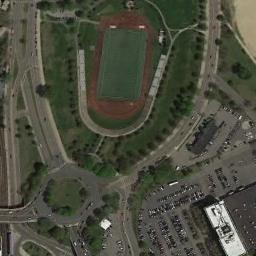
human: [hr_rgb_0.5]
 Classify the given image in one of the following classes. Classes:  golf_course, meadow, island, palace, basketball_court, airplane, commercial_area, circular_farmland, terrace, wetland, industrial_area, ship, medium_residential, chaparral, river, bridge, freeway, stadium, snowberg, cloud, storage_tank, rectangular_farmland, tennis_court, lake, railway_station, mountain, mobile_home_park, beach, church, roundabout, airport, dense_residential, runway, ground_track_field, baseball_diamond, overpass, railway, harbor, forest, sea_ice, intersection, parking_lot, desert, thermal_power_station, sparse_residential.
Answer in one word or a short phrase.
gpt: ground_track_field